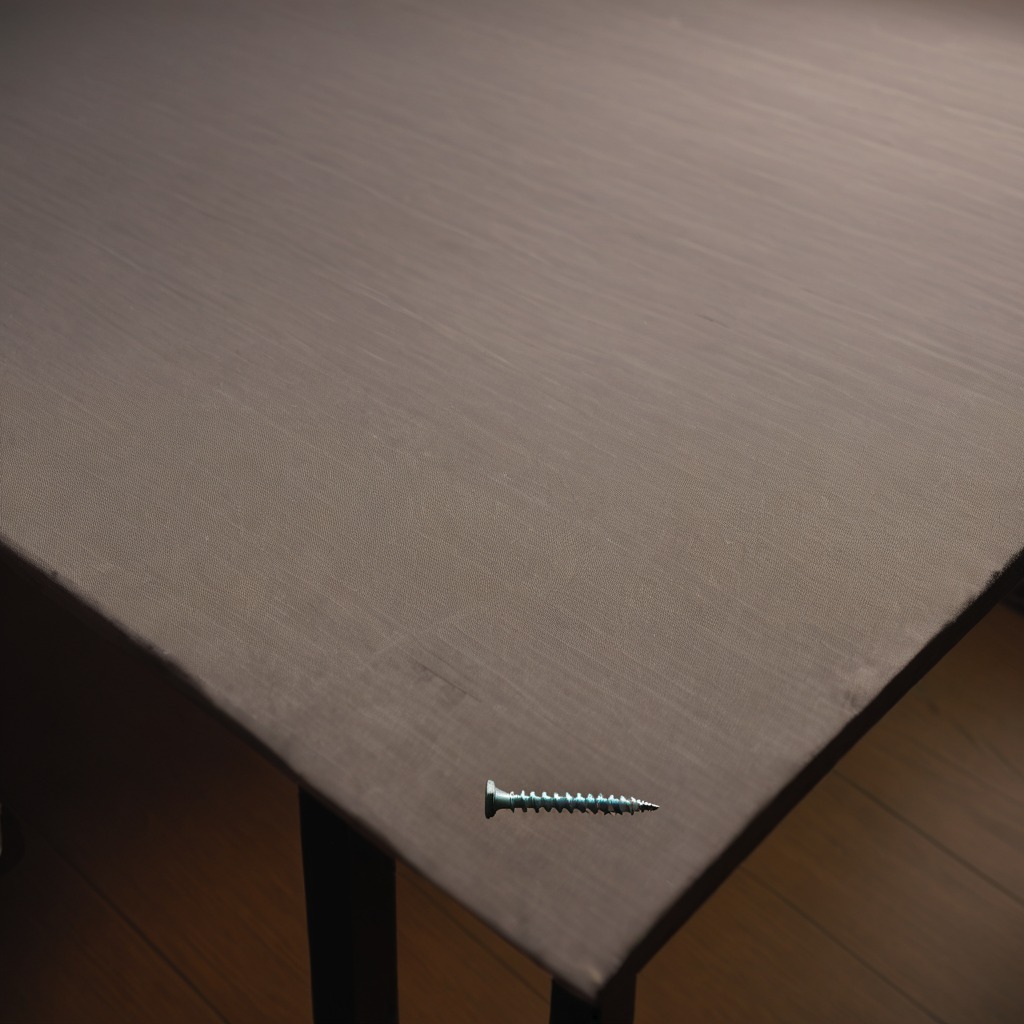
A metal screw lies on a wooden table inside a workshop at night.